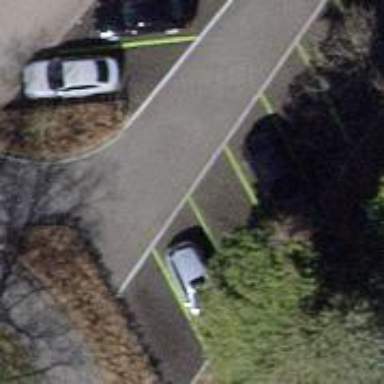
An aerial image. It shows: Parking aisle designated as service road.